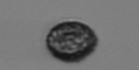
Label: Pseudochattonella_farcimen